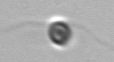
Label: flagellate